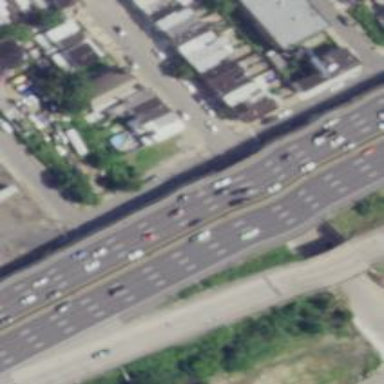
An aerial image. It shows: Bridge over motorway.